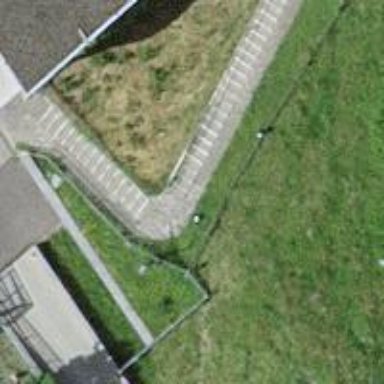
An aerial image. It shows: Path with sett surface.